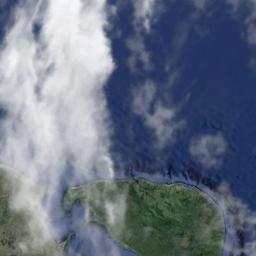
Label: cloud